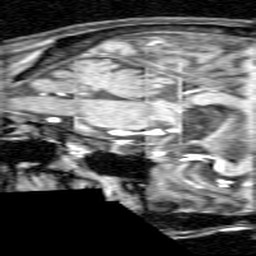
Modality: angio
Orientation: sagittal
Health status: ill
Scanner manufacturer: siemens
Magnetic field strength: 1.5 T
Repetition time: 0.039 s
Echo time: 0.00502 s